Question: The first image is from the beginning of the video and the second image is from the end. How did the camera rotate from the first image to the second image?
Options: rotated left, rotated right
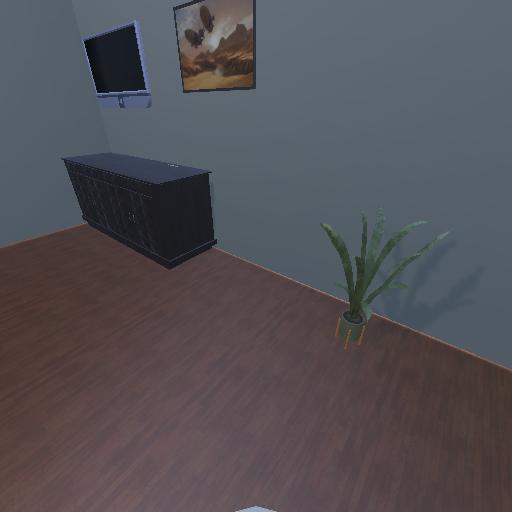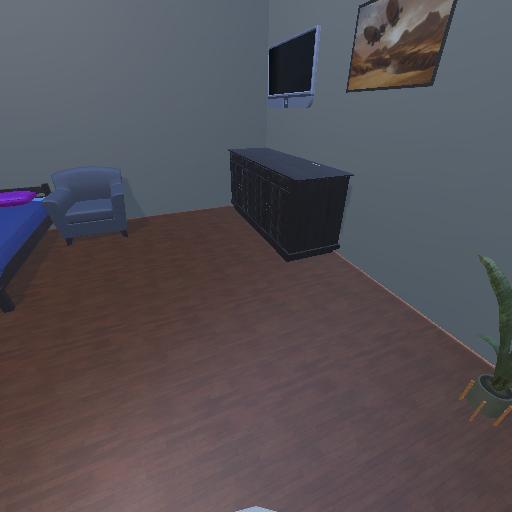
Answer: rotated left